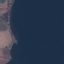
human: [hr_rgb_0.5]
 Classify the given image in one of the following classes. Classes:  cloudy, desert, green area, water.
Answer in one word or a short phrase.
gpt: water